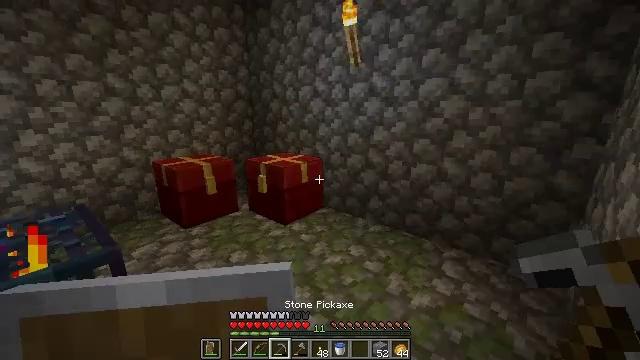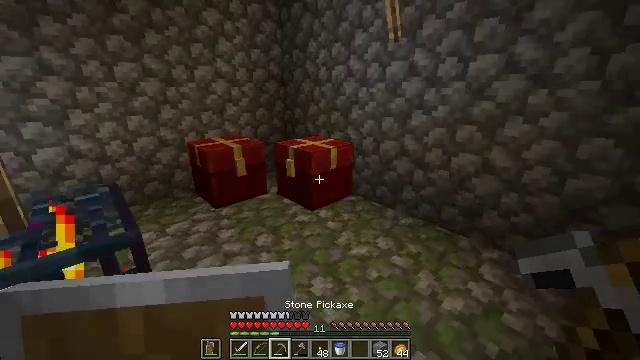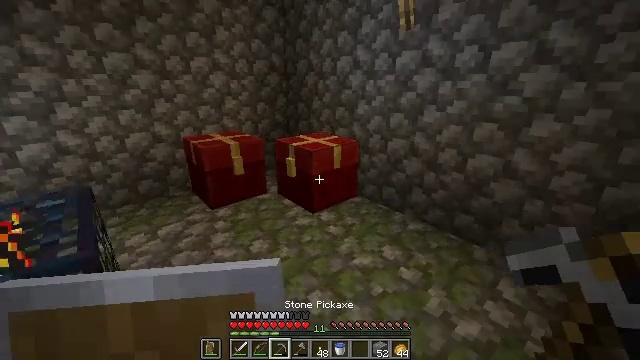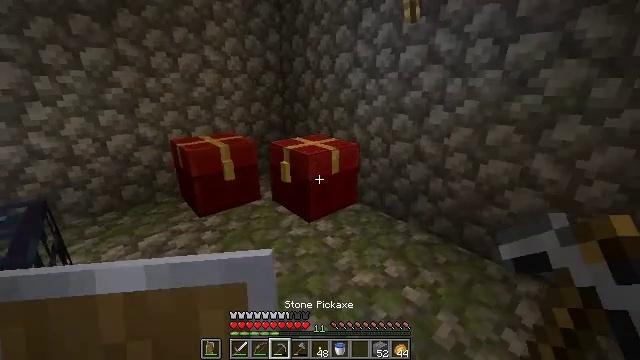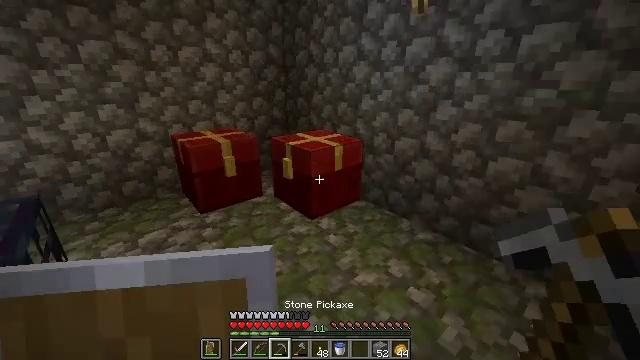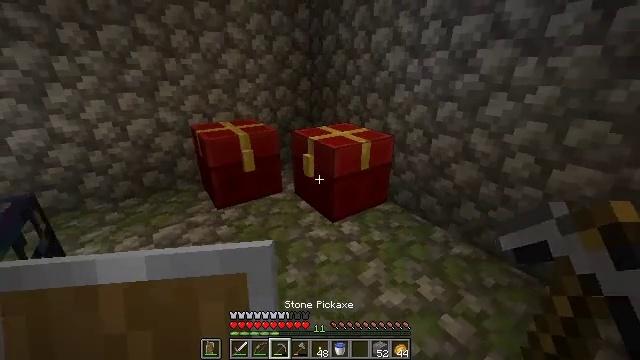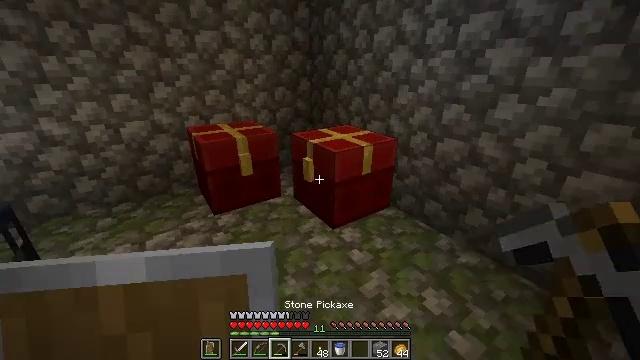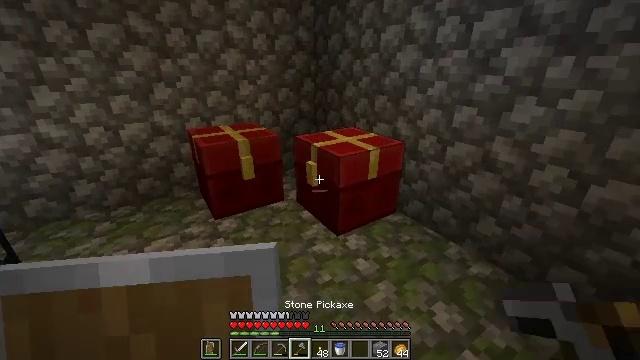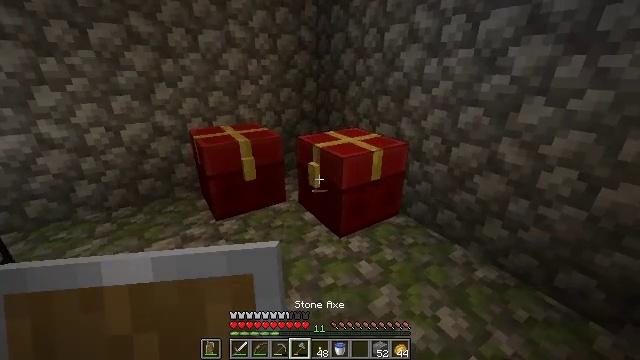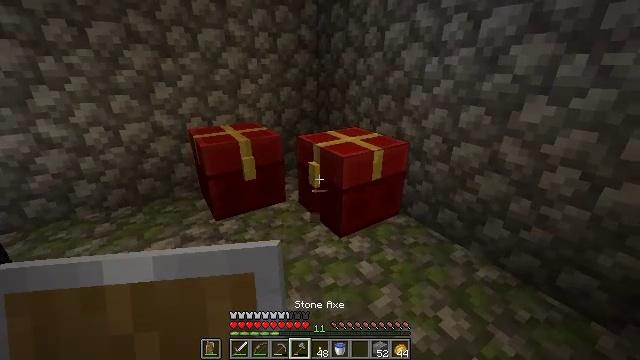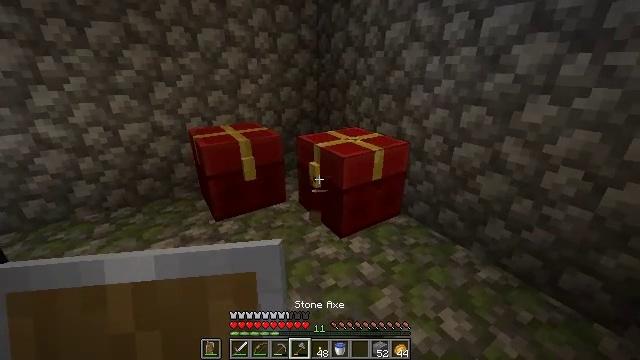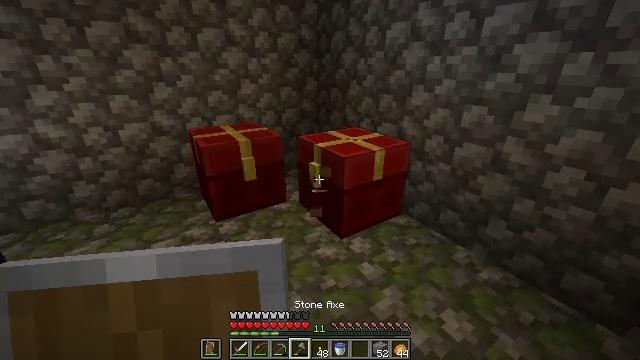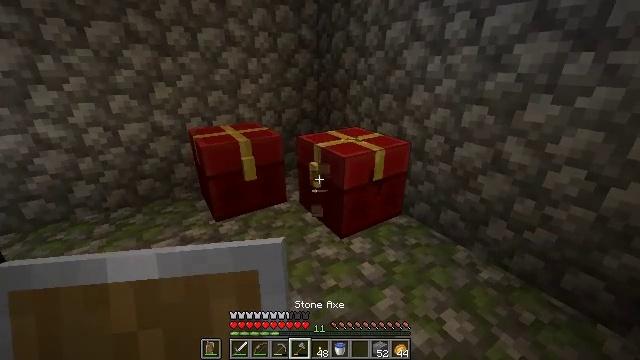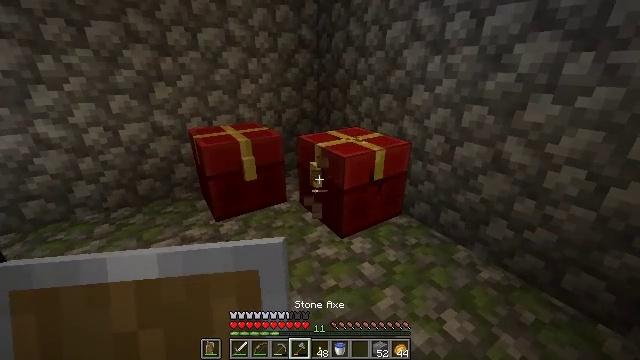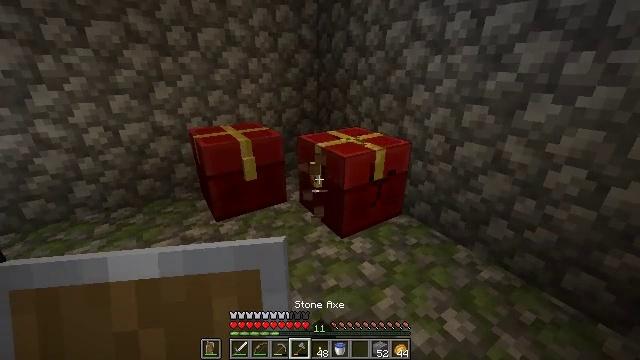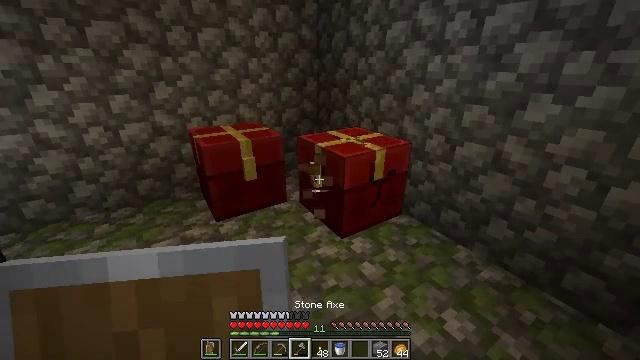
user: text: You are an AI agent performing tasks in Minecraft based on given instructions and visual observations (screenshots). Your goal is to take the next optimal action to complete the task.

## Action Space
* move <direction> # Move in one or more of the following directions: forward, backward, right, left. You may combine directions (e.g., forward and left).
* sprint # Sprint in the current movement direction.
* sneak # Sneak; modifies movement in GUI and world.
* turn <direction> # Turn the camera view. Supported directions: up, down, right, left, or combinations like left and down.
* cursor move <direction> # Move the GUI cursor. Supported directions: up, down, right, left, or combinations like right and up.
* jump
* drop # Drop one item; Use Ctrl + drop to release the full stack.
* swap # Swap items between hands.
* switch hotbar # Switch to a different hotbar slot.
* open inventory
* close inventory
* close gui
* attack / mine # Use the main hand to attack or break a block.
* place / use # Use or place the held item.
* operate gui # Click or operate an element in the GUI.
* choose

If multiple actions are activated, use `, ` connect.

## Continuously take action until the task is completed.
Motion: motion action
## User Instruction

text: Gather the chest from its place.
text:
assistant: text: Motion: move forward, turn left and down
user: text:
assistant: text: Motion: move forward, turn left and down
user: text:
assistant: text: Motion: move forward
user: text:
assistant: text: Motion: move forward, turn down
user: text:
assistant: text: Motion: move forward, turn left and down
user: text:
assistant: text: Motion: no_op
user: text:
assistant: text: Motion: switch to hotbar 4
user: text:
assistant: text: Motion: switch to hotbar 4
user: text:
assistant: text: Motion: attack / mine
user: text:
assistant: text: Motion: attack / mine
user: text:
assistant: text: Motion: attack / mine
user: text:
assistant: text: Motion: attack / mine
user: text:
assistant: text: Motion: attack / mine
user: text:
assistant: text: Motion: attack / mine
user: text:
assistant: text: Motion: attack / mine
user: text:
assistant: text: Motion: attack / mine
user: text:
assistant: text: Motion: attack / mine
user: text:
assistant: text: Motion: attack / mine
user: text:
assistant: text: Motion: attack / mine
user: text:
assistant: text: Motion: attack / mine
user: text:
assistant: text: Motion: attack / mine
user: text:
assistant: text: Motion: attack / mine
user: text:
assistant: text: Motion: attack / mine
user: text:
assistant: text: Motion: attack / mine
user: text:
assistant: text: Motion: attack / mine
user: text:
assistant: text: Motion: attack / mine
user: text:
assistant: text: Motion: move forward, attack / mine
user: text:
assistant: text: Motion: move forward and move right, turn left, attack / mine
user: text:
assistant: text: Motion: move forward and move right, turn left, attack / mine
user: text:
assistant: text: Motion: move forward and move right, turn left and up, attack / mine